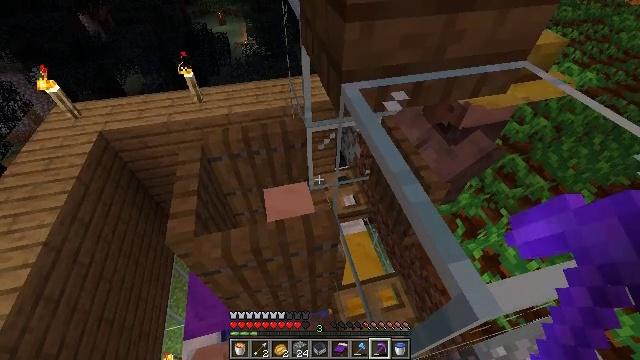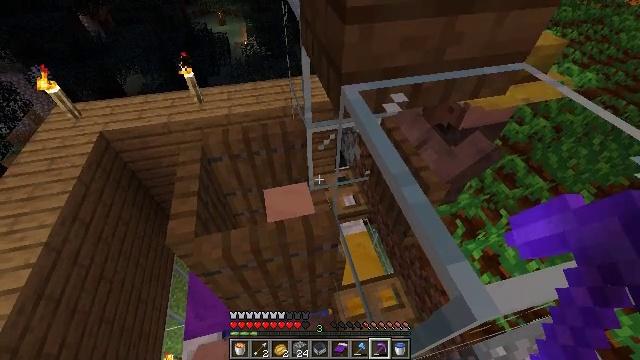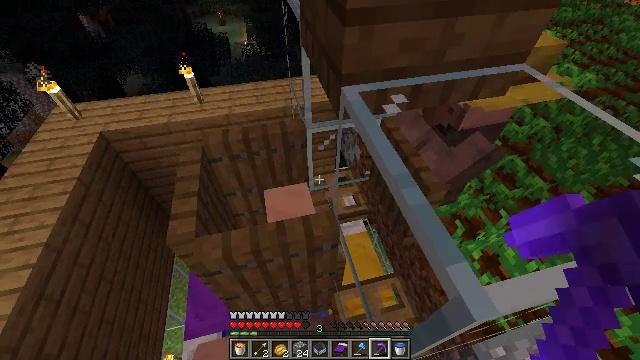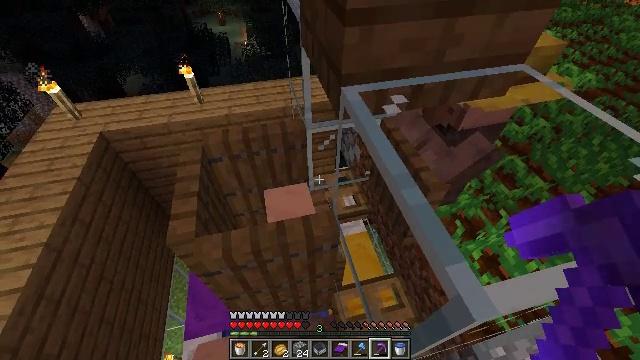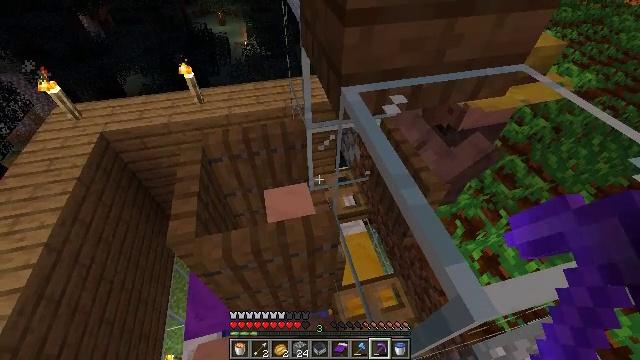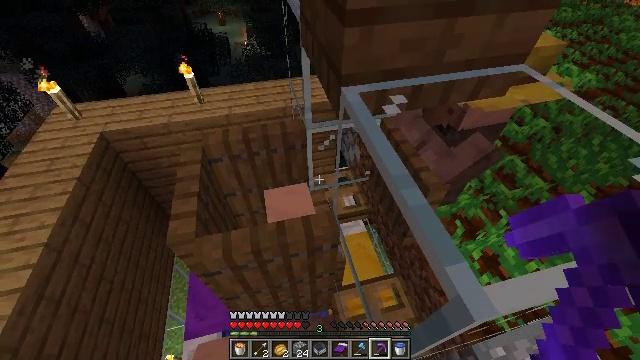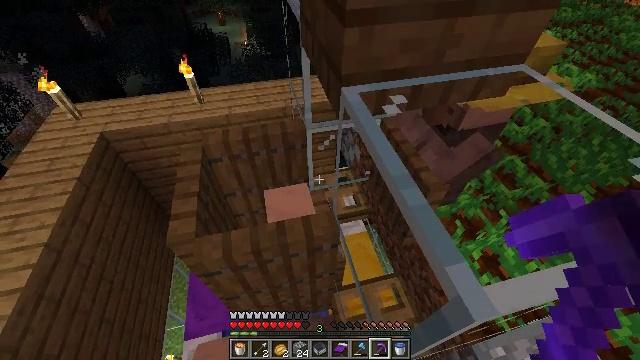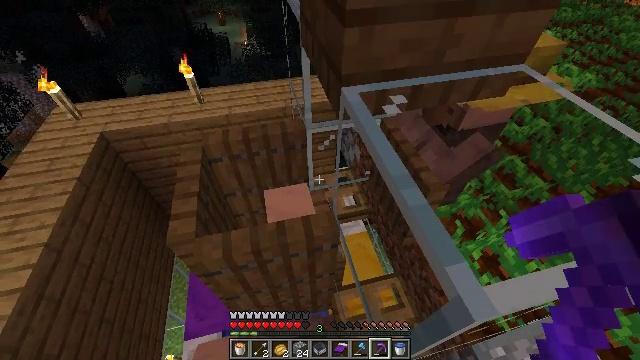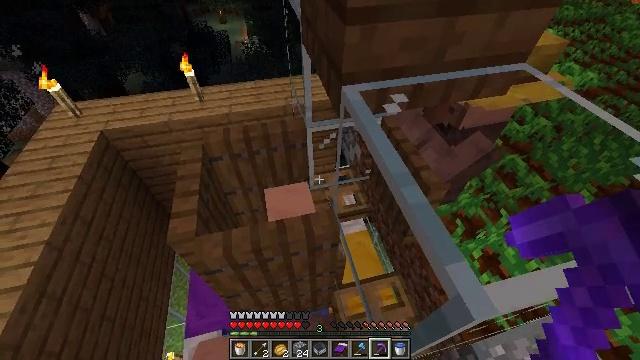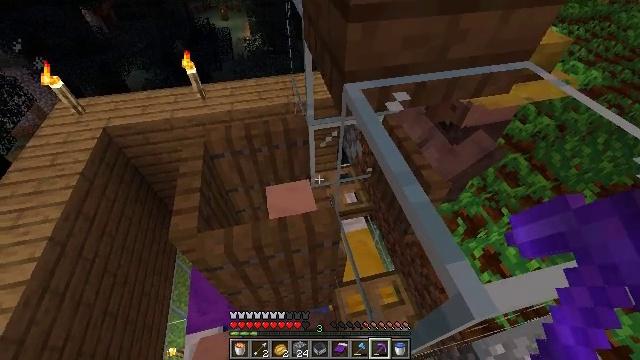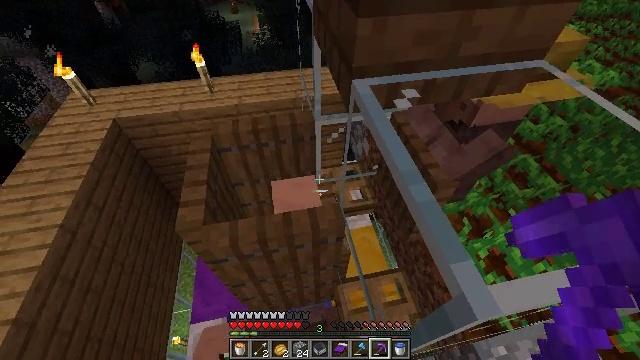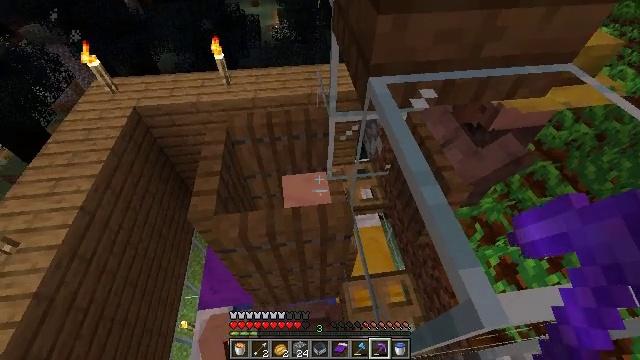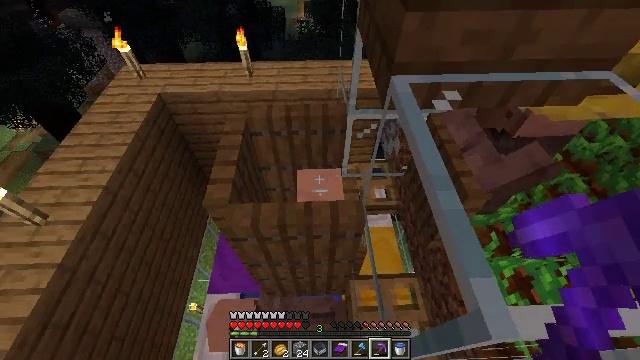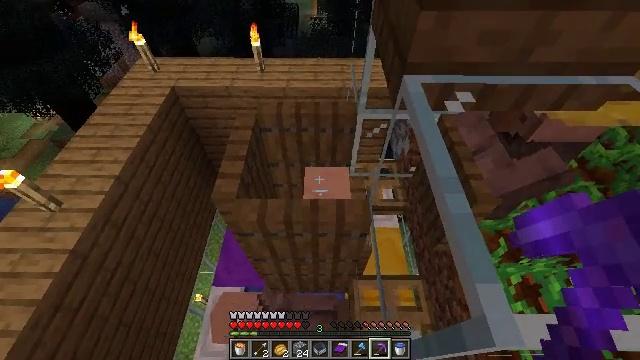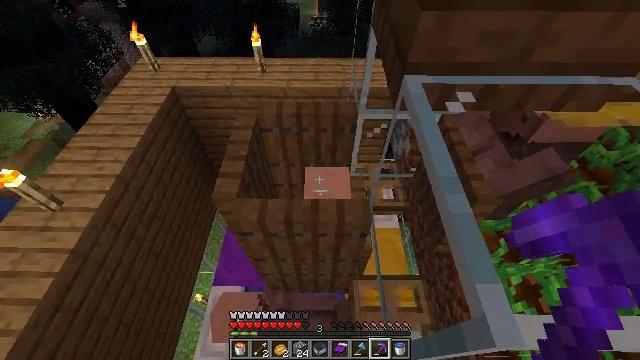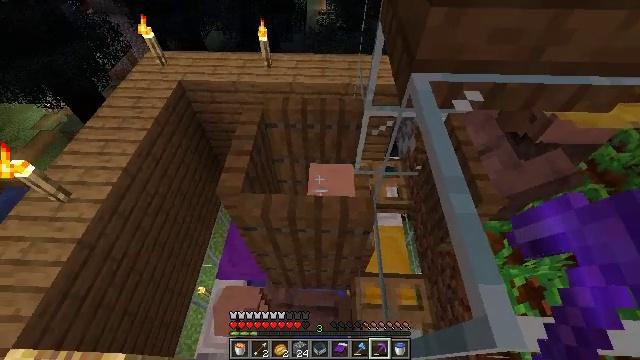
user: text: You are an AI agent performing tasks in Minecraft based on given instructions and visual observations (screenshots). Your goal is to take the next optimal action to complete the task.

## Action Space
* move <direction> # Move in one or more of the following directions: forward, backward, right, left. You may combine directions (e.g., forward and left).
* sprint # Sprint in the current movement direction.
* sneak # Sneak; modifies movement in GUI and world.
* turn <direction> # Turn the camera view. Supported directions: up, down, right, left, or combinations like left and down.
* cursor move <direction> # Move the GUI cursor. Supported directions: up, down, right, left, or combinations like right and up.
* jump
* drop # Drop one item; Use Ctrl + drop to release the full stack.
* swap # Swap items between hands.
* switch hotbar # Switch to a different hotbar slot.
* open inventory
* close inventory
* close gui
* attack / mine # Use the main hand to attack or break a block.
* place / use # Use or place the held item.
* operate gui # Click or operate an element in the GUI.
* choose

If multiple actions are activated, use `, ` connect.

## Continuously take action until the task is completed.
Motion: motion action
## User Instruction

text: Collect cobblestone blocks for construction.
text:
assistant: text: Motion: no_op
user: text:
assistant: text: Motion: no_op
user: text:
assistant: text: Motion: no_op
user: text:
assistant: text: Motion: no_op
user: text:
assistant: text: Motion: no_op
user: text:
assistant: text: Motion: no_op
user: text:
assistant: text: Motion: no_op
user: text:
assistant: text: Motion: no_op
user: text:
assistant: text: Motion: no_op
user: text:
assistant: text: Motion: turn left
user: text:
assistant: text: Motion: turn left
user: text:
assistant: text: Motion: turn left
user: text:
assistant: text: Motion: turn left
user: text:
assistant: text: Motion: no_op
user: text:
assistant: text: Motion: turn left
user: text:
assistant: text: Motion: turn left and down
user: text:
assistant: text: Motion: turn left and down
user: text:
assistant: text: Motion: turn left and down
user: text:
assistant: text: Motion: no_op
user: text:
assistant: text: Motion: no_op
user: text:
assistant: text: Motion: no_op
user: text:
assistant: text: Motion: no_op
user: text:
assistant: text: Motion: turn left
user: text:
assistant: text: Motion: turn left
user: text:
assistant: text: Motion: no_op
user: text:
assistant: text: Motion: no_op
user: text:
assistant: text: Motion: no_op
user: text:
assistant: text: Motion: no_op
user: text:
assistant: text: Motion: use / place
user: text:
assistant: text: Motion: use / place